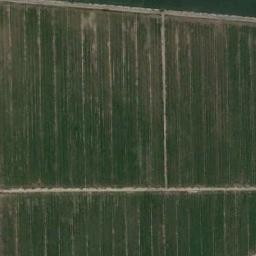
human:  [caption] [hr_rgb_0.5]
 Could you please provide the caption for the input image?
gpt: Several green rectangular farmlands are neatly arranged on the ground .

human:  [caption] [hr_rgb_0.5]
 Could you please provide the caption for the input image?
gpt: There are many crops in rectangular farmlands .

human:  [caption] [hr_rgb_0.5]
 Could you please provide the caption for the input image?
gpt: There are some green rectangular farmland .

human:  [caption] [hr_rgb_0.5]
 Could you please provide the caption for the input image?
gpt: Three neatly arranged green rectangular farm fields .

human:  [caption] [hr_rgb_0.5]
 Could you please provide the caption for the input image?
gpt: There are many green rectangular farmlands .